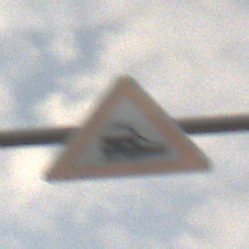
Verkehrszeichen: Bahnuebergang
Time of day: SunriseSunset
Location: Outdoor (Nature)
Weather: PartlyCloudy
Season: NotSpecified
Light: Natural